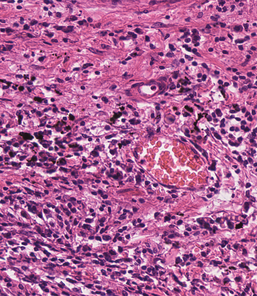
Tumor epithelial tissue: no
Tumor-associated stroma tissue: yes
Normal tissue: no